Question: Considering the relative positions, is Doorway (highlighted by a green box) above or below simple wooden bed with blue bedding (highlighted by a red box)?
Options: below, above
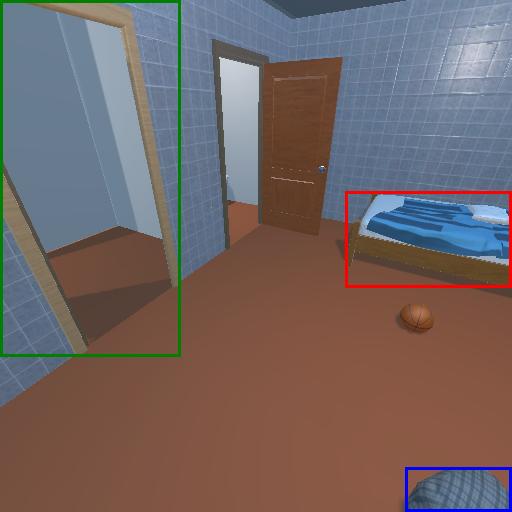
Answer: below